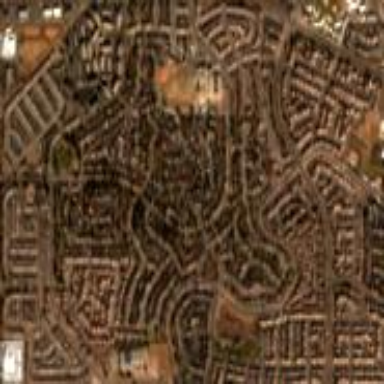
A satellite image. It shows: This residential area consists of single-family homes.